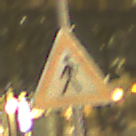
Verkehrszeichen: FussgaengerRechts
Umgebung: Outdoor, Urban
Tageszeit: Night
Wetter: Overcast
Licht: Artificial
Jahreszeit: NotSpecified
Kontrast: MediumContrast